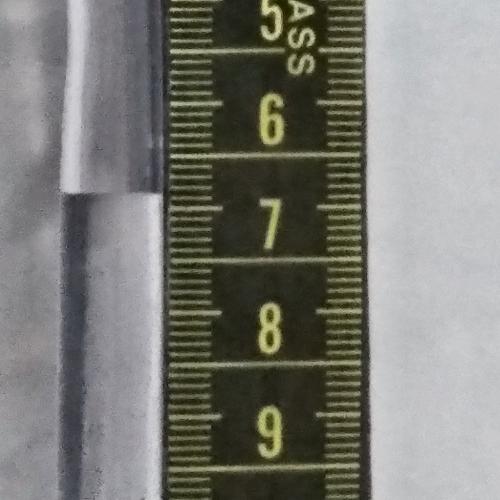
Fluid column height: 6.9 cm